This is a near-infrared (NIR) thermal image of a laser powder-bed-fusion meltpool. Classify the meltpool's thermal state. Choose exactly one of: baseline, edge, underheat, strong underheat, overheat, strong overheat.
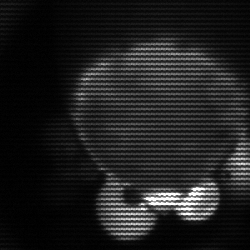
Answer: edge